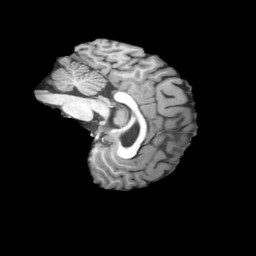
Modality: T1w
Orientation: sagittal